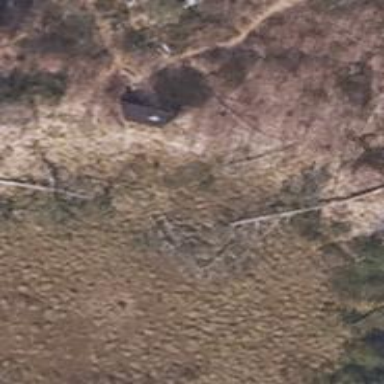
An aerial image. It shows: Shelter.